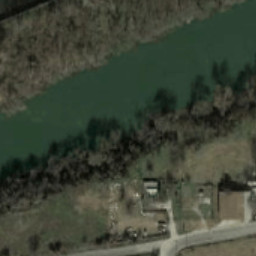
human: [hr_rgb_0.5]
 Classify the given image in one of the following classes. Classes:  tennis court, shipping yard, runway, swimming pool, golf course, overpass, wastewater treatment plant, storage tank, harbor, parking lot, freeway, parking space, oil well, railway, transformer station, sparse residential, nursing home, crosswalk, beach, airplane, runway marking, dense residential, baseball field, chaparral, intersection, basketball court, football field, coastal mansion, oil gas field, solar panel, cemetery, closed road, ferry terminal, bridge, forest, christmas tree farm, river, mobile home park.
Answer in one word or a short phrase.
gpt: river